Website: home-depot
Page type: customer-info-address
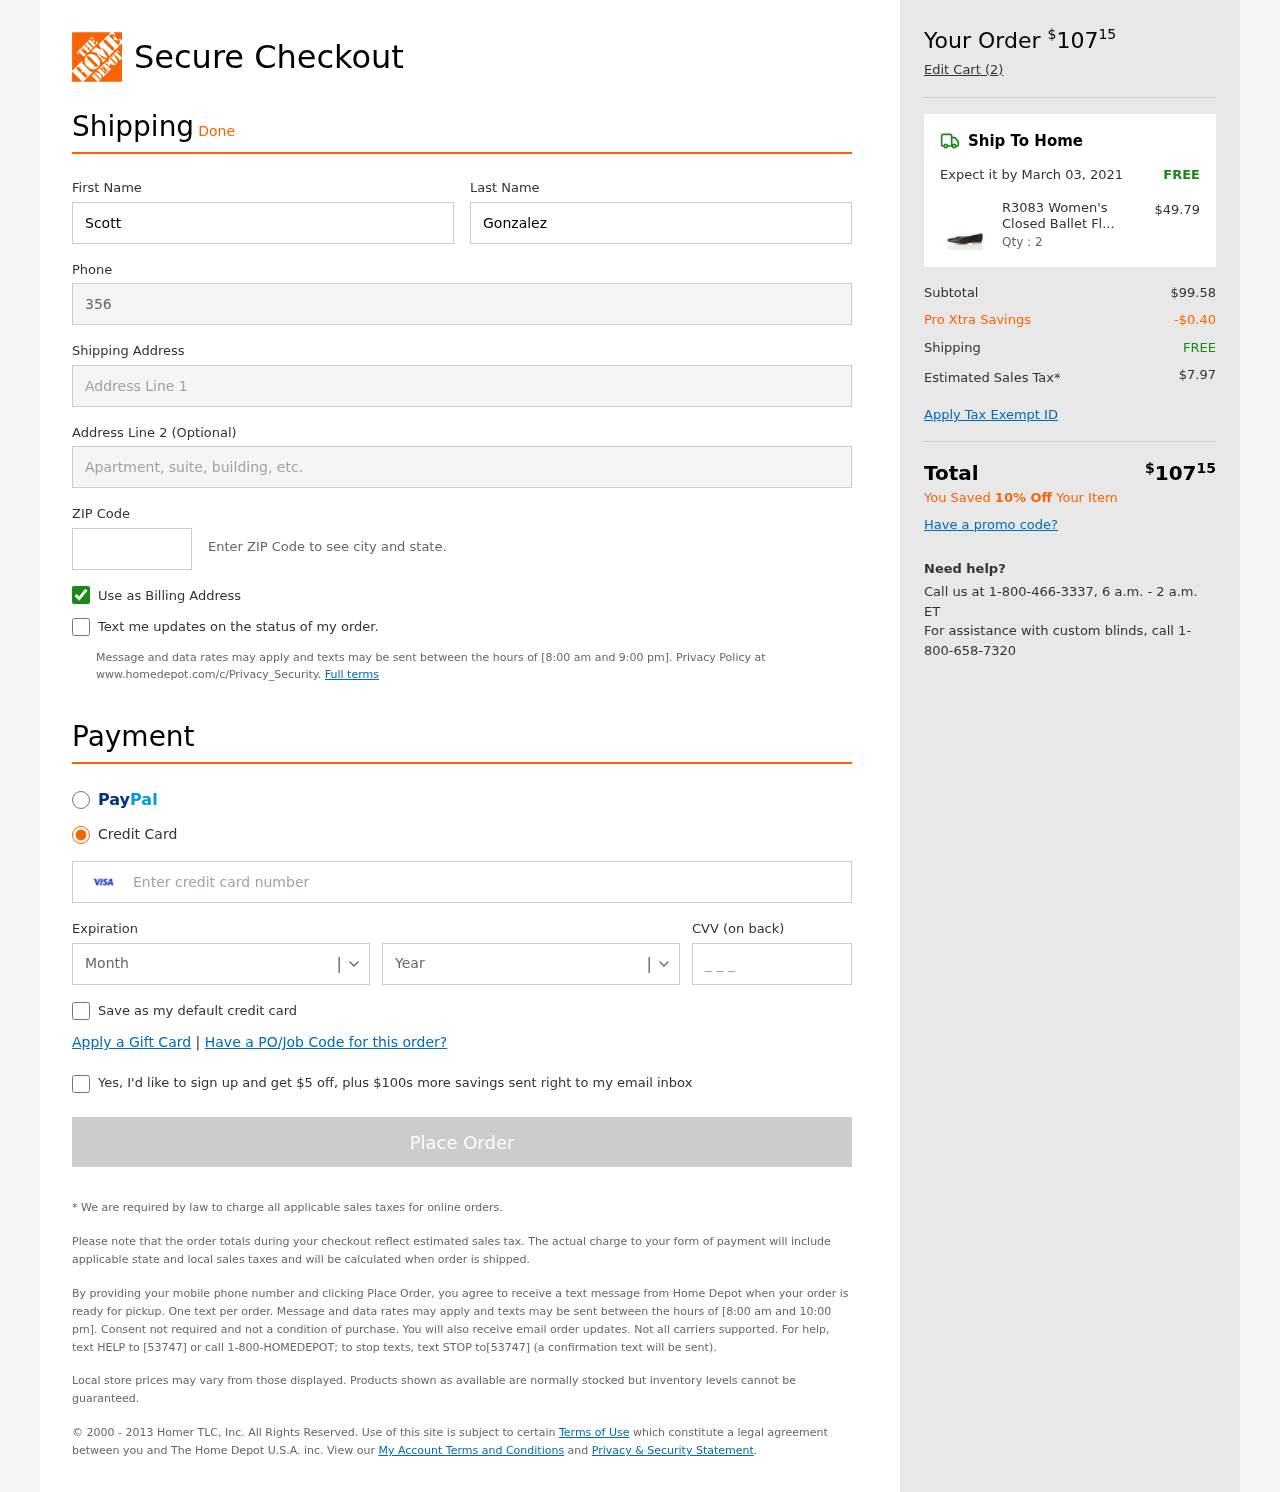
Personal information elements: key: PII_CARD_CVV
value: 828
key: PII_CARD_EXPIRY_MONTH
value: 09
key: PII_CARD_EXPIRY_YEAR
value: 29
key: PII_CARD_NUMBER
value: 4693 2202 1170 0826
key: PII_FIRSTNAME
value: Scott
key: PII_LASTNAME
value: Gonzalez
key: PII_PHONE
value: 3567820751
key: PII_POSTCODE
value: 84087
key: PII_STREET
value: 2000 Brown Tunnel Suite 481
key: PII_STREET2
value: Apt. 279
Product elements: key: PRODUCT1_NAME
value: R3083 Women's Closed Ballet Flats, Black, 37 eu
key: PRODUCT1_PRICE
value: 49.79
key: PRODUCT1_QUANTITY
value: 2
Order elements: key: ORDER_TOTAL
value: $10715
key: ORDER_NUM_ITEMS
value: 2
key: ORDER_DELIVERY_DATE
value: March 03, 2021
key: ORDER_SHIPPING_COST
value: FREE
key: ORDER_SUBTOTAL
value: $99.58
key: ORDER_DISCOUNT
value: -$0.40
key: ORDER_SHIPPING_COST2
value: FREE
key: ORDER_TAX
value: $7.97
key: ORDER_TOTAL2
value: $10715
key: ORDER_SAVINGS_MESSAGE
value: You Saved 10% Off Your Item